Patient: sex M, age 48
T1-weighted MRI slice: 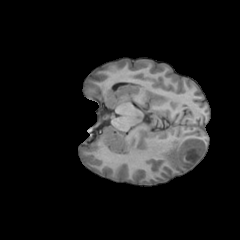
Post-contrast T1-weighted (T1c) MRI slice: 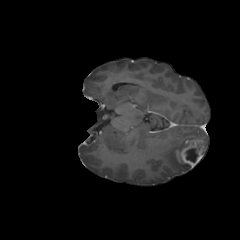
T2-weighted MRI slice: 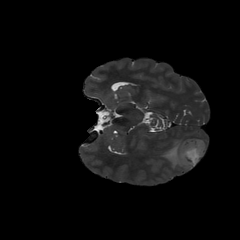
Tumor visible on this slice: yes
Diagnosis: Glioblastoma, IDH-wildtype
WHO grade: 4